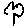
Label: tree